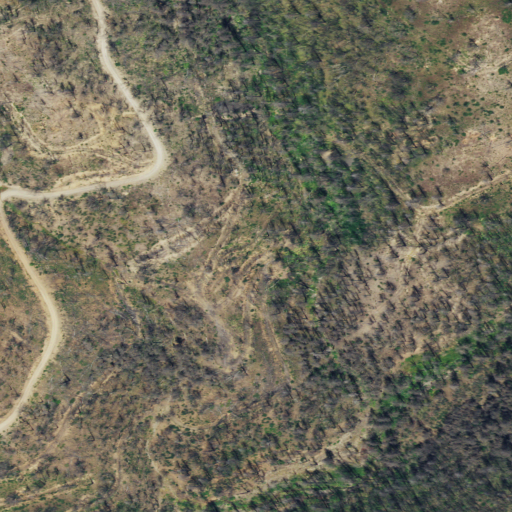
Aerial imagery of valley in California named Mill Gulch containing grassland, open development, herbaceous wetlands, shrub, and low intensity development